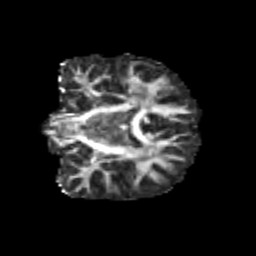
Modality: FA
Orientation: coronal
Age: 11
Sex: female
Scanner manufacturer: siemens
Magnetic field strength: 3 T
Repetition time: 3.8 s
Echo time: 0.07 s